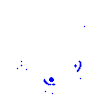
Particle: kaon